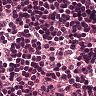
Metastatic tissue present: no